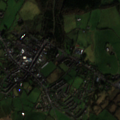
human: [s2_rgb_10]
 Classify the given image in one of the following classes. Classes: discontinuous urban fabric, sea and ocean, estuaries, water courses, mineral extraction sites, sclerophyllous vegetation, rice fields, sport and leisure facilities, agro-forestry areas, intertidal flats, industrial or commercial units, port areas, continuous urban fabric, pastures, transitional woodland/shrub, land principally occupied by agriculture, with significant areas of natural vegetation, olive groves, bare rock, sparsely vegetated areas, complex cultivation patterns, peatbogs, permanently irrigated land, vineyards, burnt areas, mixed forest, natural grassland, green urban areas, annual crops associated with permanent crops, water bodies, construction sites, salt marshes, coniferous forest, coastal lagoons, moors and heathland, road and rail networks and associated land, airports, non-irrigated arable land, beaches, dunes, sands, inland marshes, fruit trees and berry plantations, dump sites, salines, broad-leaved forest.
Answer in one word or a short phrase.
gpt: discontinuous urban fabric, pastures, coniferous forest